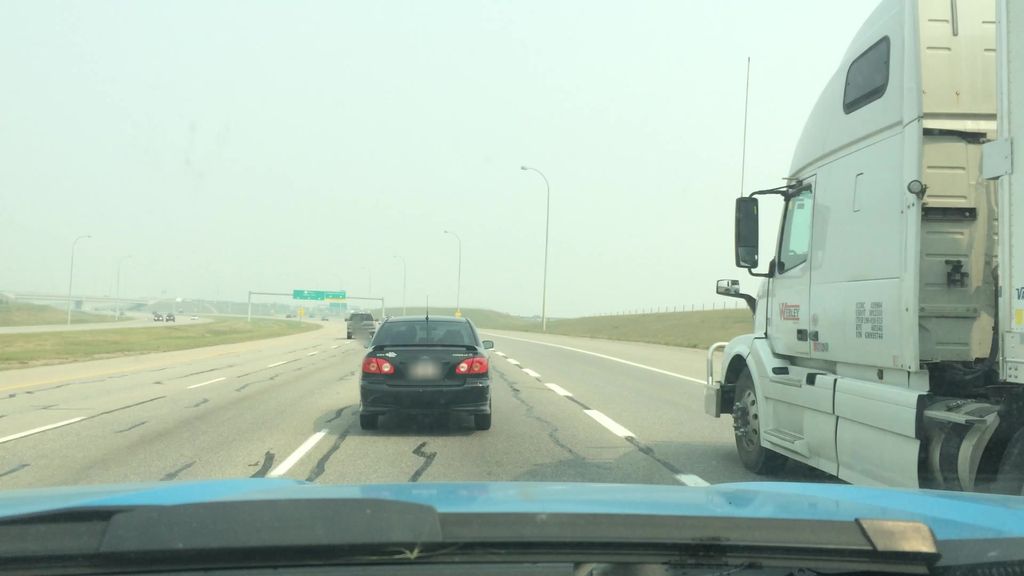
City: calgary